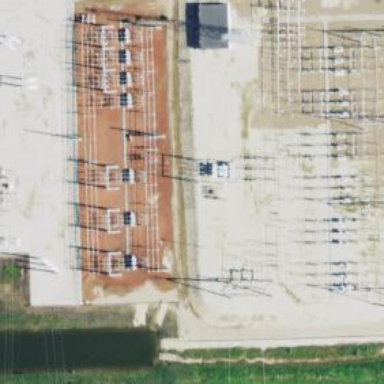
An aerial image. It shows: Switch used for power control.